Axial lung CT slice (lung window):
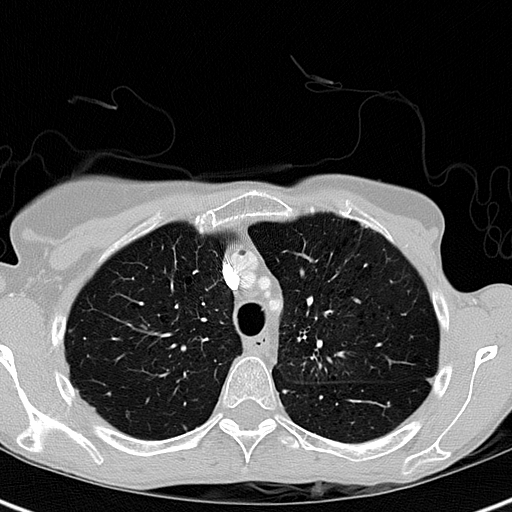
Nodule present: no